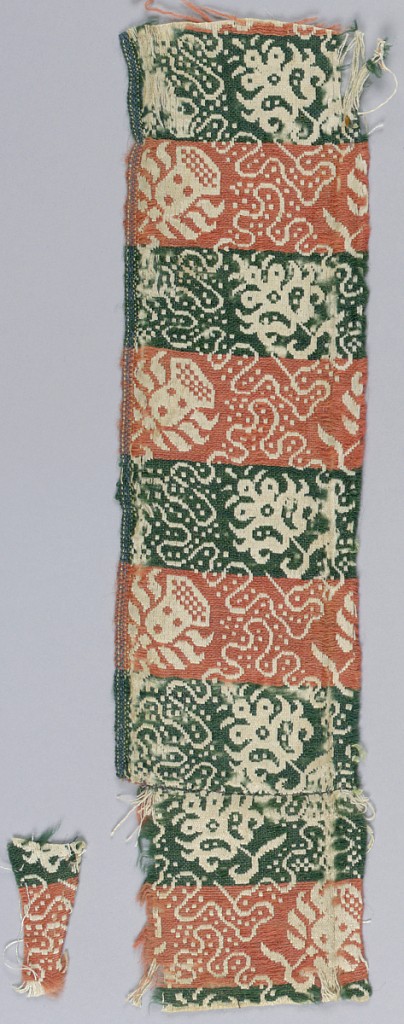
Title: Fragments
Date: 17th century
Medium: medium: linen, silk, wool Technique: two plain weaves; one warp faced, one weft faced
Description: Flowers and scrolling motif in red, green and white.